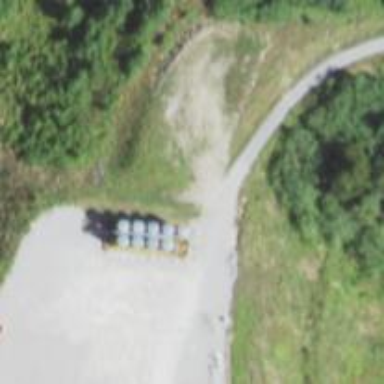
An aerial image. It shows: Storage tank with man-made structure.